Question: I get the "Debug assertion failed" error when my program ends. I've been trying to fix it for a long time and just can't find the cause. Even my prof in uni said he sees nothing wrong. So you are my last hope, stackoverllow. Please help.
The program finds the intersection of two lists and then checks if the third list is a subset of the intersection.
The screenshot of the error:

The code:
'''
#ifndef __LIST_H_INCLUDED__
#define __LIST_H_INCLUDED__
#include <string>
#include <iostream>
#include <fstream>
struct node
{
int value;
node *next;
};
class list
{
node* head;
public:
list();
~list();
void AddNodes(std::istream &input);
void PrintList(std::ostream &output = std::cout);
void AddOneNode(int AddVal);
node* RetHead();
list* Intersection(list* list2);
bool IsPresent(int val);
bool Subset(list subset);
};
#endif
'''
'''
#include "stdafx.h"
#include "list.h"
#include <iostream>
#include <fstream>
list::list()
{
head=NULL;
}
list::~list()
{
node* current = head;
while( current != 0 )
{
node* next = current->next;
delete current;
current = next;
}
head = 0;
}
void list::AddNodes(std::istream &input)
{
int InVal;
while(input>>InVal)
AddOneNode(InVal);
}
void list::AddOneNode(int AddVal)
{
node *NewNode= new node;
NewNode->value=AddVal;
NewNode->next=NULL;
if(!head)
head=NewNode;
else
{
node *temp=head;
while(temp->next)
temp=temp->next;
temp->next=NewNode;
}
}
void list::PrintList(std::ostream &output)
{
node *temp=head;
while(temp)
{
output<<temp->value<<std::endl;
temp=temp->next;
}
}
list* list::Intersection(list *list2)
{
list* result=new list;
node* temp1=head;
while(temp1)
{
if(list2->IsPresent(temp1->value))
result->AddOneNode(temp1->value);
temp1=temp1->next;
}
return result;
}
bool list::IsPresent(int val)
{
node *temp=head;
while(temp)
{
if(temp->value==val)
return true;
temp=temp->next;
}
return false;
}
bool list::Subset(list subset) // head=set
{
bool flag;
node* tempset=head;
node* tempsub=subset.RetHead();
while(tempset)
{
if (tempsub->value==tempset->value)
{
flag=true;
break;
}
tempset=tempset->next;
}
if (!tempset)
return false;
while(tempsub)
{
tempsub=tempsub->next;
if(!tempsub)
return true;
while(tempsub->value!=tempset->value&&tempset)
tempset=tempset->next;
if(!tempset)
return false;
}
return flag;
}
node* list::RetHead()
{
return head;
}
'''
'''
#include "stdafx.h"
#include "list.h"
#include <Windows.h>
#include <fstream>
list Cross (list list1, list list2);
bool Subset (list set, list subset);
int main()
{
setlocale (LC_ALL, "Russian");
list l1,l2,l3;
std::ifstream fl1 ("l1.txt");
std::ifstream fl2 ("l2.txt");
std::ifstream fl3 ("l3.txt");
l1.AddNodes(fl1);
std::cout<<"List 1:"<<std::endl;
l1.PrintList();
std::cout<<std::endl;
l2.AddNodes(fl2);
std::cout<<"List 2:"<<std::endl;
l2.PrintList();
std::cout<<std::endl;
l3.AddNodes(fl3);
std::cout<<"List 3:"<<std::endl;
l3.PrintList();
std::cout<<"Intersection of list 1 and list 2"<<std::endl;
list *intersec=l1.Intersection(&l2);
intersec->PrintList();
std::cout<<std::endl;
if(intersec->Subset(l3))
std::cout<<"Third set is a subset of the intersection"<<std::endl;
else
std::cout<<"Third set is not a subset of the intersection"<<std::endl;
system("pause");
return 0;
}
'''
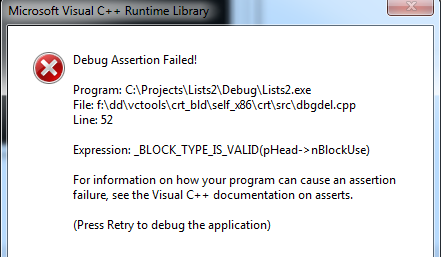
Answer: The problem is that the function 'list::Subset(list subset)' takes its argument by value causing a copy of the 'list' to be made. Since you did not follow the Rule of Three (as noted in Chris' comment) a is made. This means that two instance of 'list' "own" the pointers. When the 'Subset' function returns the copy goes out of scope causing the nodes to be deleted. When the program exits the original copy of the 'list' goes out of scope and it attempts to delete the same nodes causing the assertion.
You can get around this by taking the argument by reference instead of by value. Change
'''
class list
{
// ... snip ...
bool Subset(list subset);
// ... snip ...
};
'''
to
'''
class list
{
// ... snip ...
bool Subset(list& subset);
// ... snip ...
};
'''
and
'''
bool list::Subset(list subset)
{
// ... snip ...
}
'''
to
'''
bool list::Subset(list& subset)
{
// ... snip ...
}
'''
Some other suggestions:
1. Either implement a proper copy constructor or declare one and make it private to prevent copies from being made
2. Learn const correctness. Since Subset does not modify the contents of the list passed to it you can declare it bool list::Subset(const list&) const instead. This will require list::RetHead() to be declared const as well.
3. bool flag in list::Subset is not initialized meaning that any value can be returned if your logic is not correct.